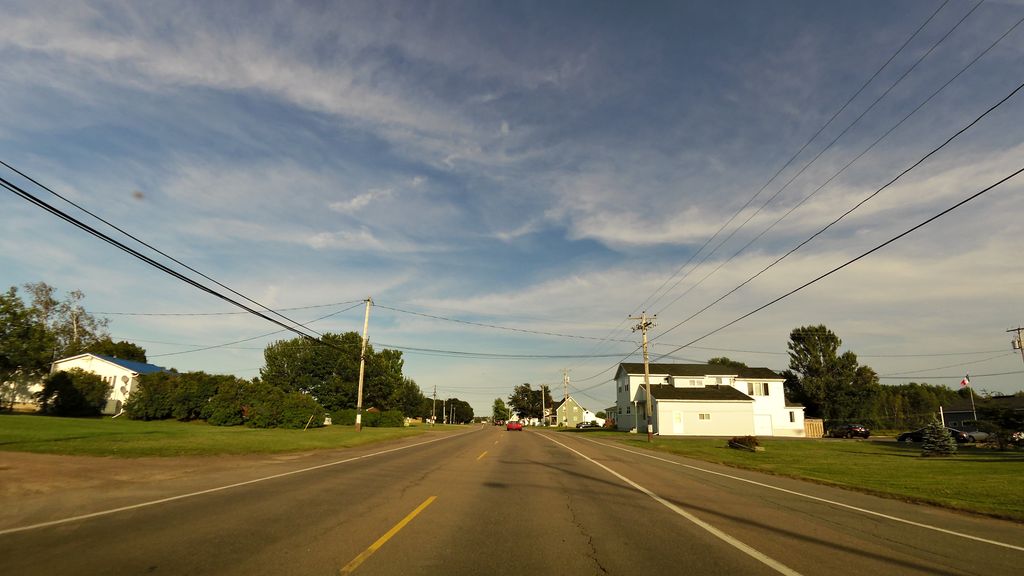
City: charlottetown